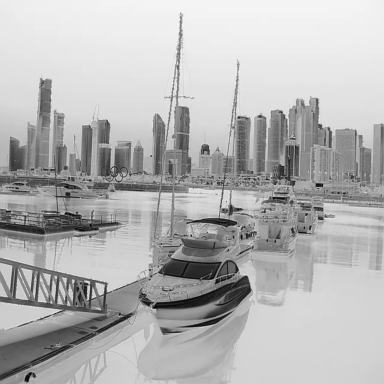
There are six canoes in the infrared image.